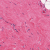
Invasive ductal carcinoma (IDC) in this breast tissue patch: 0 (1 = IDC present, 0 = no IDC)